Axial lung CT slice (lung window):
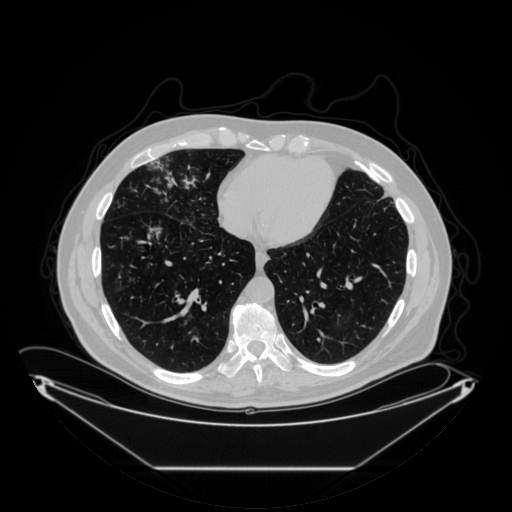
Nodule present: no